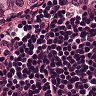
Metastatic tissue present: yes